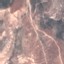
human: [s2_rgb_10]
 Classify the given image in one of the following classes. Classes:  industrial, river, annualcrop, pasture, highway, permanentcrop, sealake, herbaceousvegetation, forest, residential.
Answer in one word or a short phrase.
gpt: HerbaceousVegetation